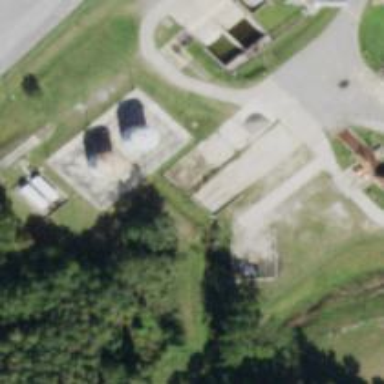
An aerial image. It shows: Storage tank that is man-made.